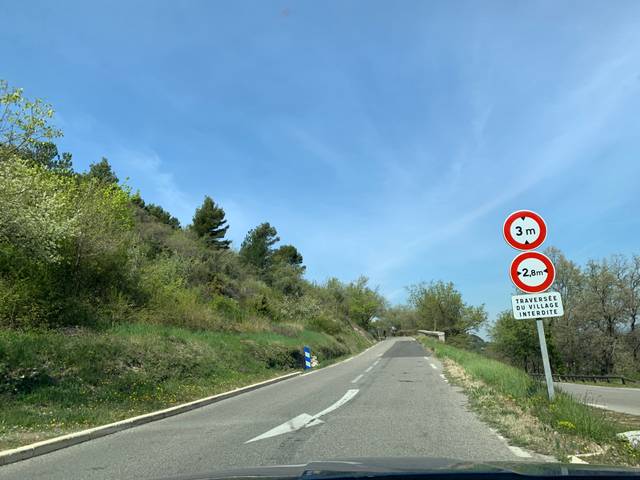
Region: France
Coordinates: 43.995, 5.155